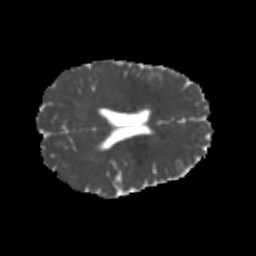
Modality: MD
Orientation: axial
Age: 24
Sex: female
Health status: healthy
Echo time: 0.074 s